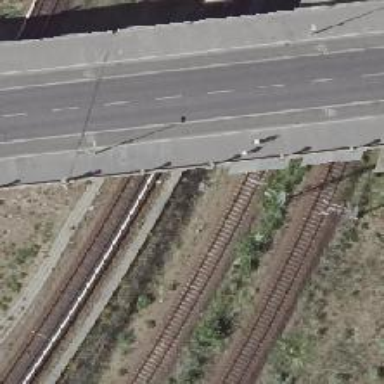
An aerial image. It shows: Railway milestone.